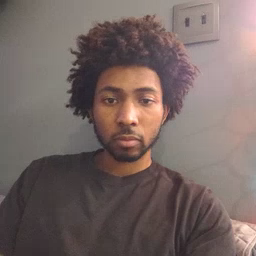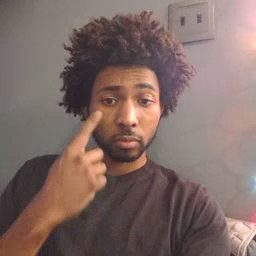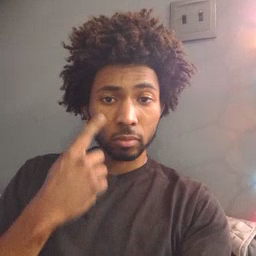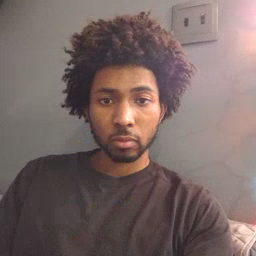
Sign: eye